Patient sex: M
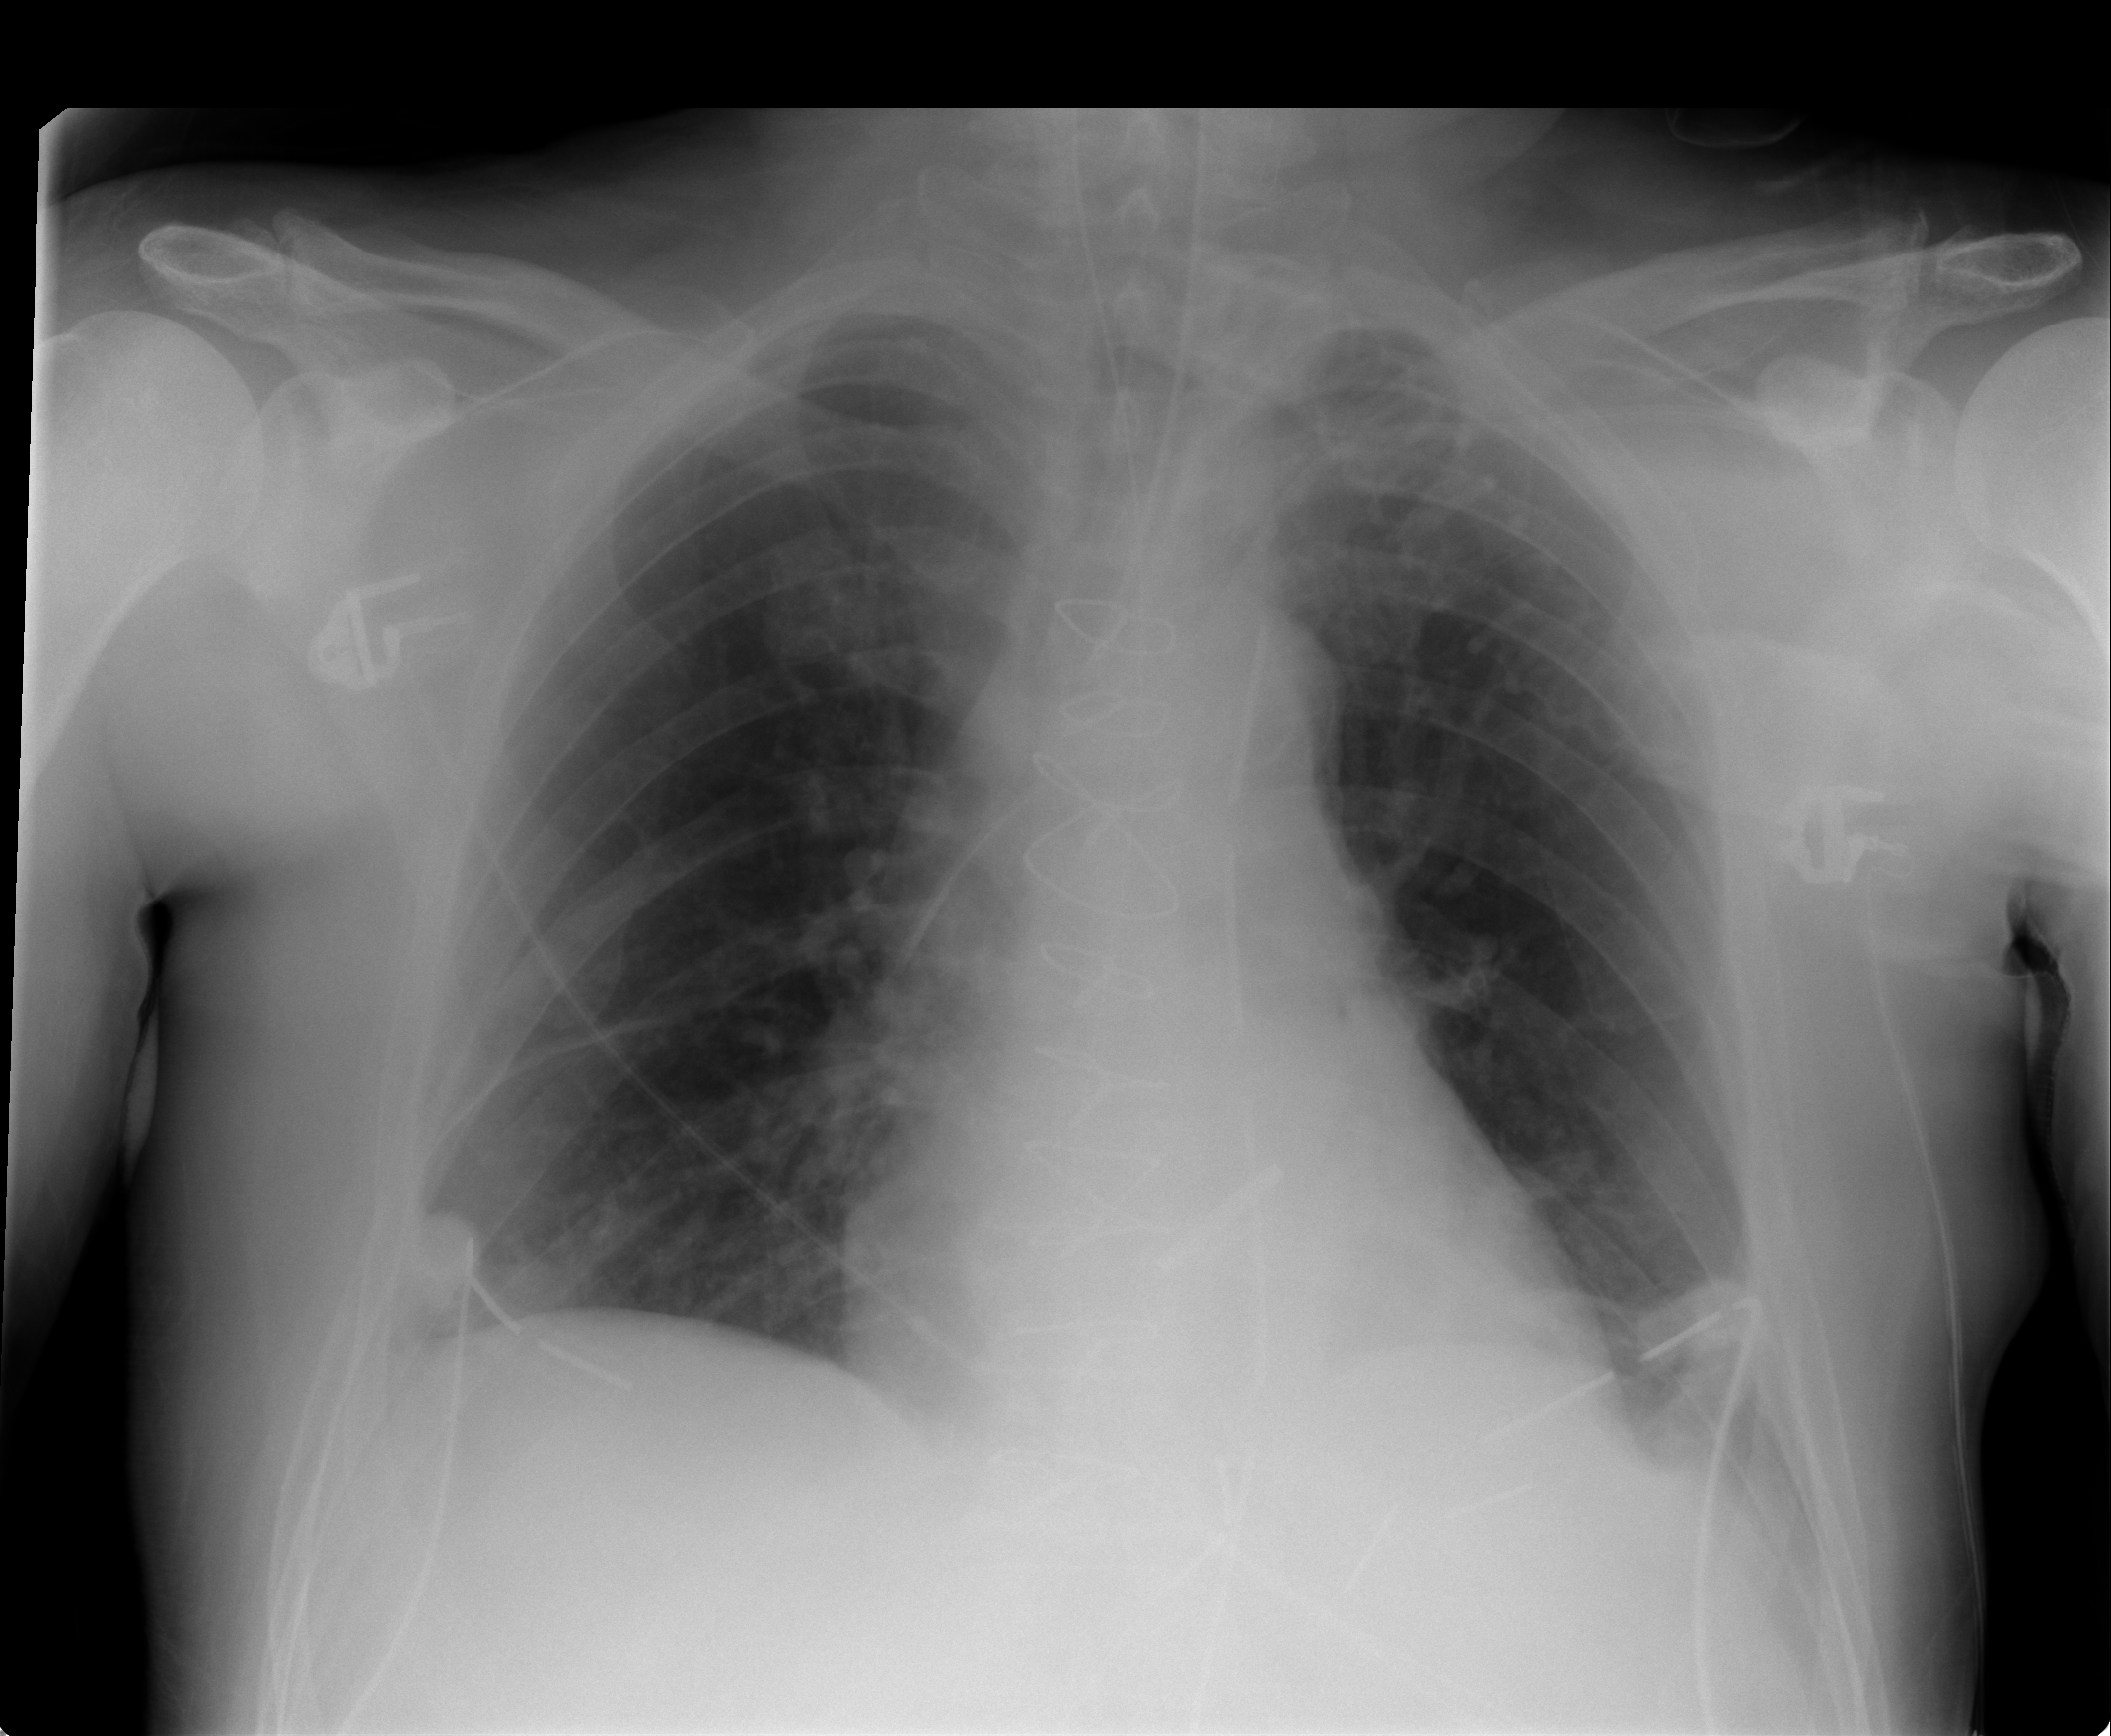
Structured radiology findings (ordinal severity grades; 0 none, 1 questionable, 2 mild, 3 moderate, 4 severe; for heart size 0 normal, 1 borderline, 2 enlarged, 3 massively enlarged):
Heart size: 0
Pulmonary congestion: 0
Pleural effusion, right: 1
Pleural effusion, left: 2
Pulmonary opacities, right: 0
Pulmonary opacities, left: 0
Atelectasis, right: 2
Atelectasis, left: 2